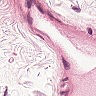
Metastatic tissue present: no